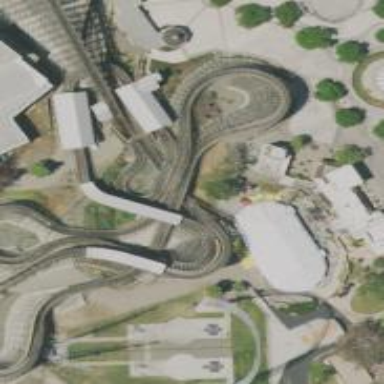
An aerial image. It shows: Thrilling roller coaster attraction.